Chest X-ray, AP view. Patient: 67 years old, sex F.
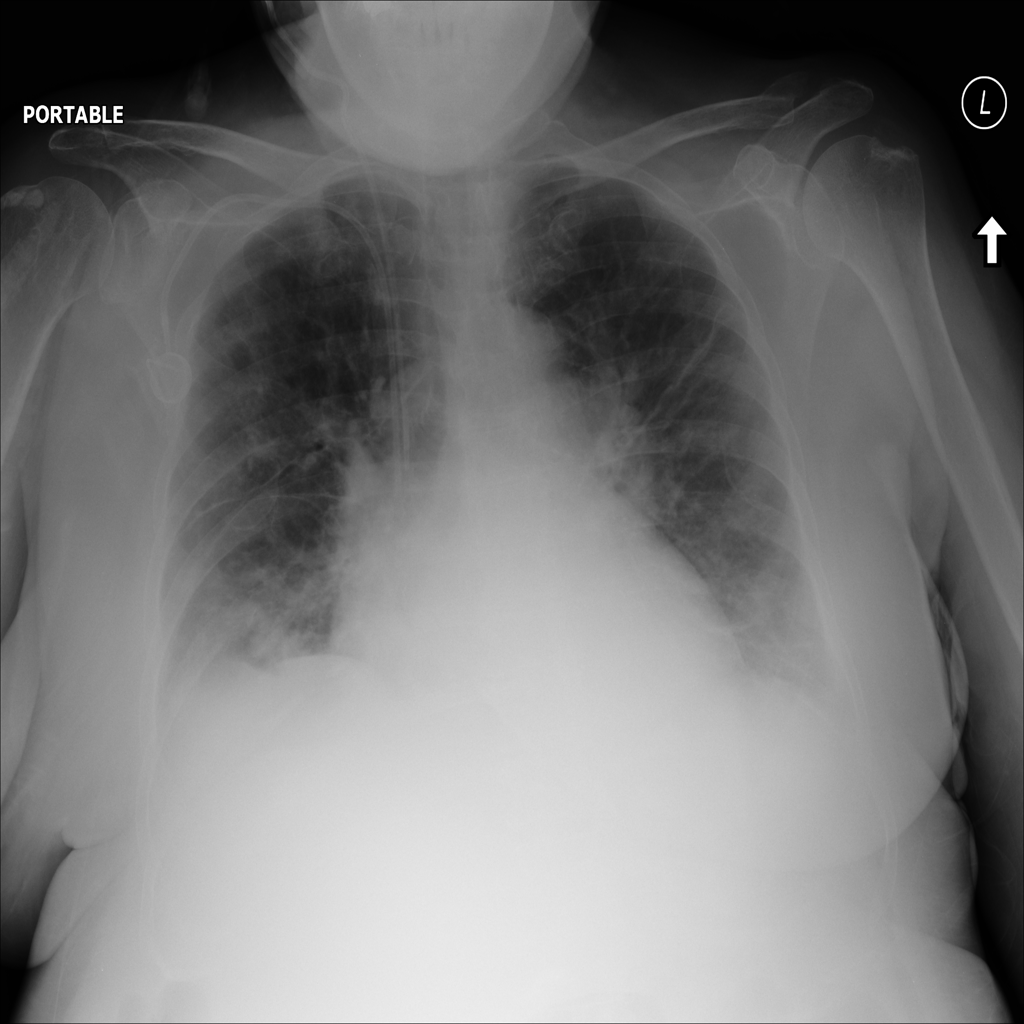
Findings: Infiltration